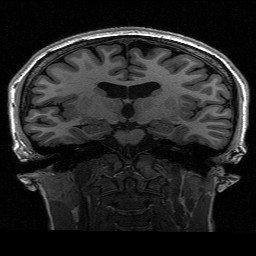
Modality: T1w
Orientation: sagittal